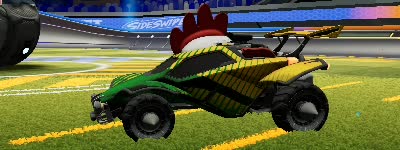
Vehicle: octane